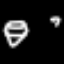
Label: diamond